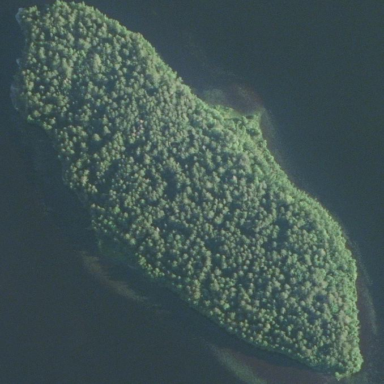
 providing serene and untouched environment."